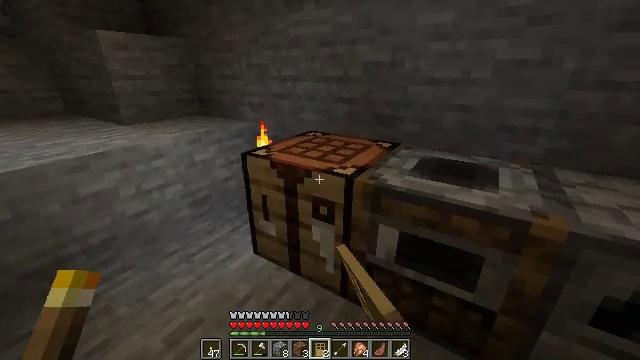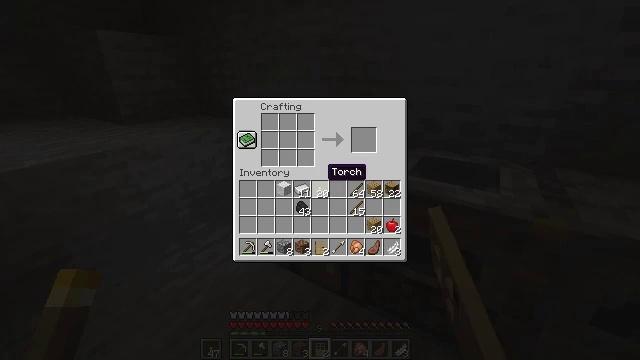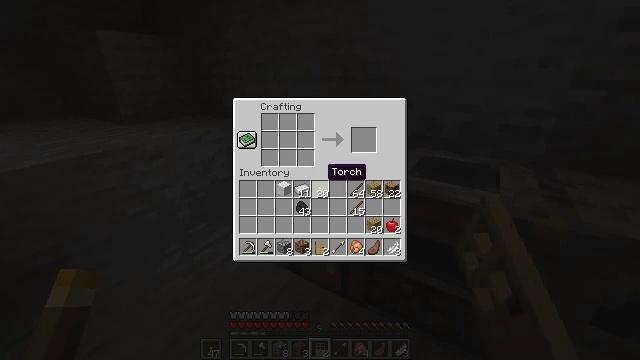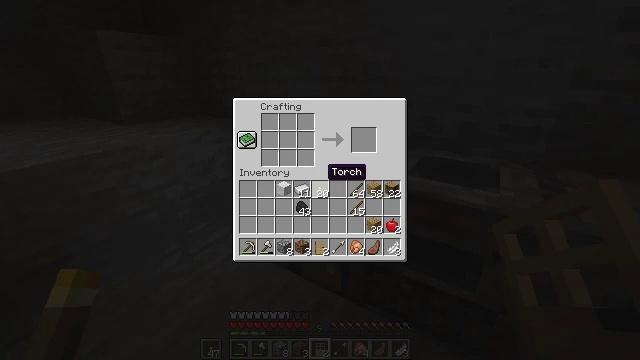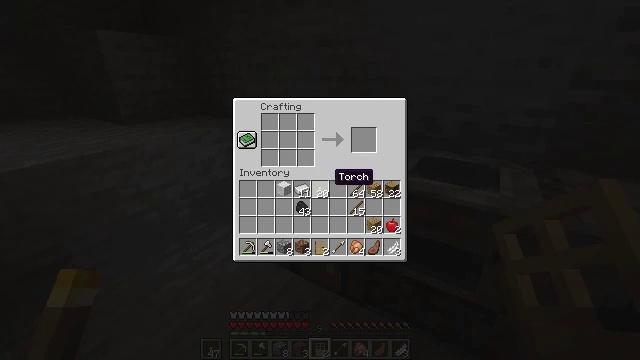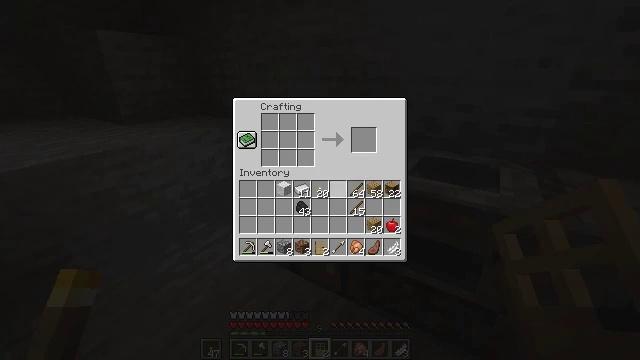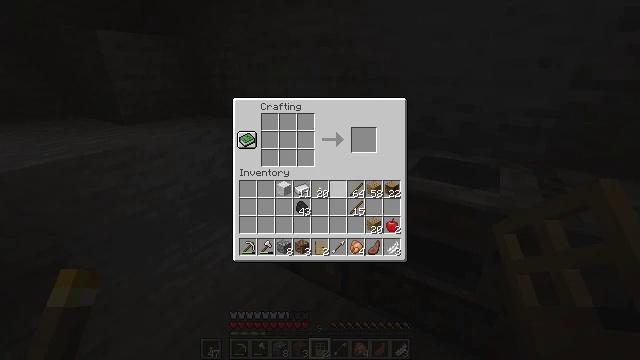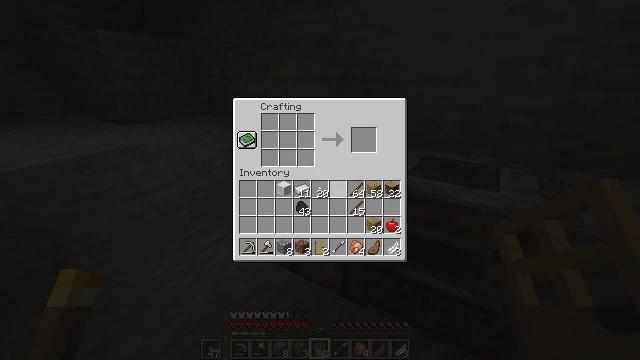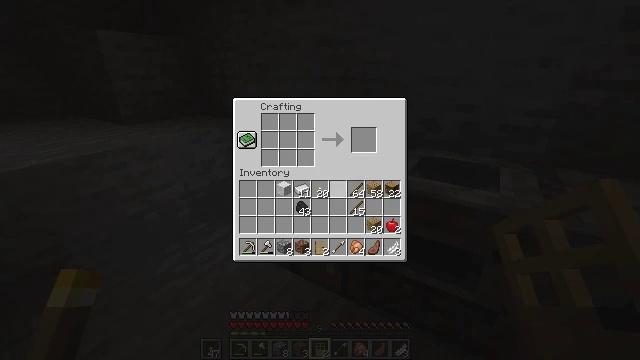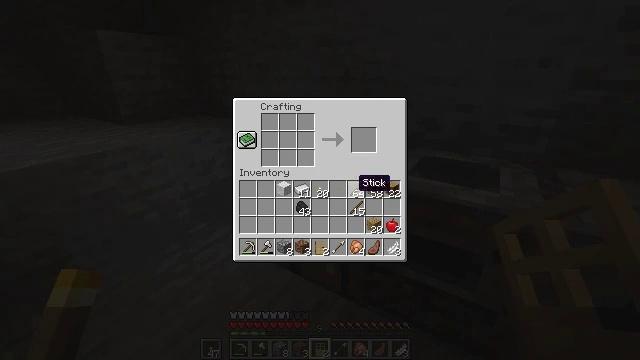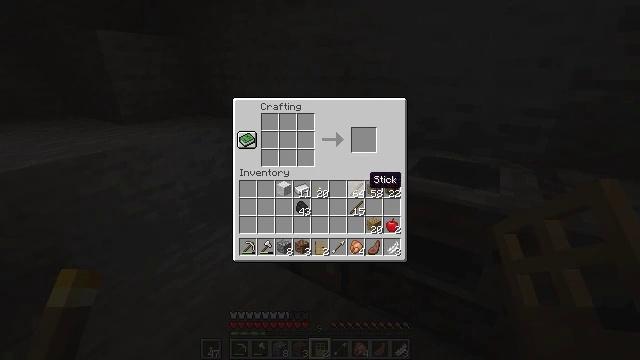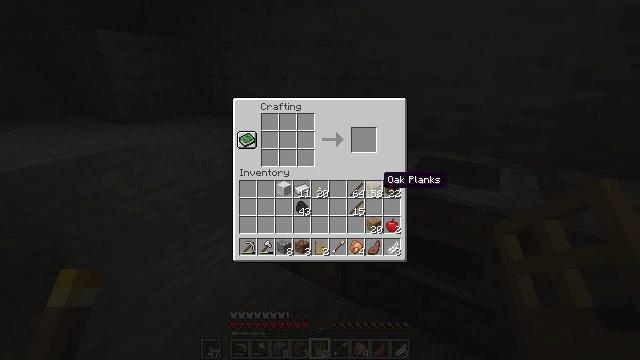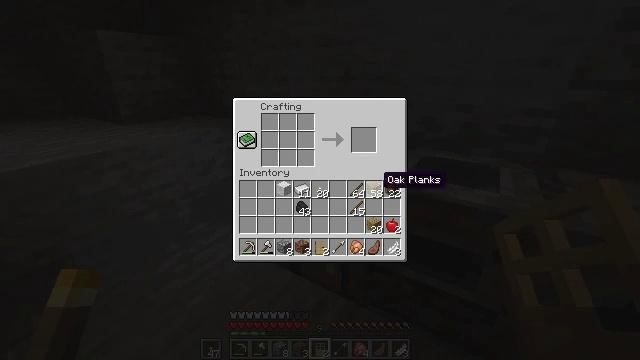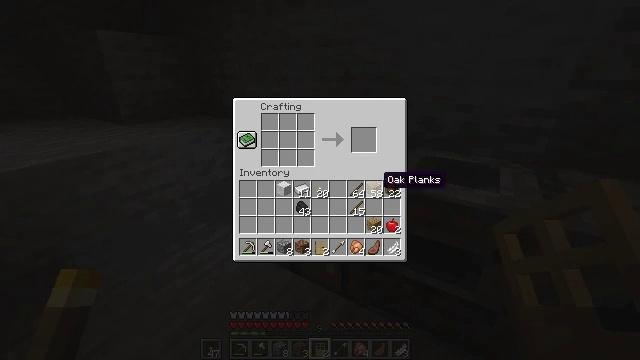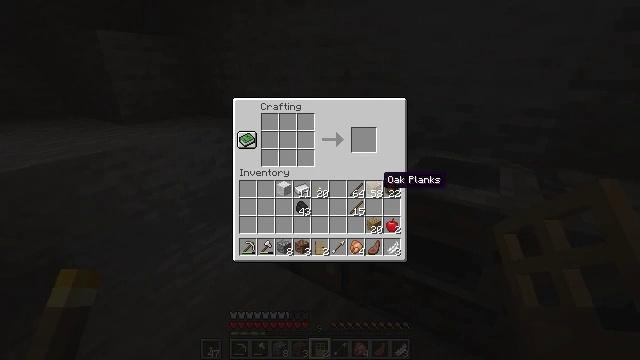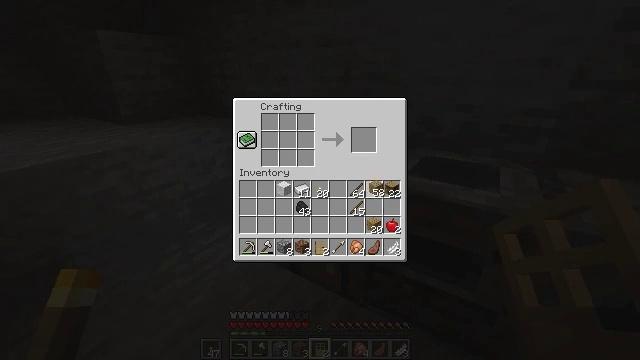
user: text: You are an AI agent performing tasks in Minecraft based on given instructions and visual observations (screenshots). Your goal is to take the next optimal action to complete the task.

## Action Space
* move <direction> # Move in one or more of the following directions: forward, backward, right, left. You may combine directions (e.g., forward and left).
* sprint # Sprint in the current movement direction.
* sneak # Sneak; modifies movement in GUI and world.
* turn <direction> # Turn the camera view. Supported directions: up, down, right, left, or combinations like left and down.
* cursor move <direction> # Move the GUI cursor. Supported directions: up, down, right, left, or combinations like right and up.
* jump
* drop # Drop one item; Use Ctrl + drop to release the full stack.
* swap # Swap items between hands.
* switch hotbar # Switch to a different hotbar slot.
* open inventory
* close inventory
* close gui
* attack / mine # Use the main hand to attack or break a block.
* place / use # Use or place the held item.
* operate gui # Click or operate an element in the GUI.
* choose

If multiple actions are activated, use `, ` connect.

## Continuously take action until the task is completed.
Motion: motion action
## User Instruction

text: Use two oak planks in the crafting table to make an oak pressure plate.
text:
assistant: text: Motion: open gui
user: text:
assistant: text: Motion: no_op
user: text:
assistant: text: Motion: no_op
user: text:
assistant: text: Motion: cursor move right
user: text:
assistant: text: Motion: cursor move right and down
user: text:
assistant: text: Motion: no_op
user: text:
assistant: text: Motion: no_op
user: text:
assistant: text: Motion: no_op
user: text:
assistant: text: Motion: cursor move right
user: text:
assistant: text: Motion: cursor move right
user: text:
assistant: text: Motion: cursor move right
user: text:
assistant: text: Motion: no_op
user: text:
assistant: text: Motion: no_op
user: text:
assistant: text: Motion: no_op
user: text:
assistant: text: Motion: operate gui
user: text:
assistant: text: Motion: cursor move left, operate gui
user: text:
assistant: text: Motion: cursor move left and up
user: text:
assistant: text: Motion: cursor move left
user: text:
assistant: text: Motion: cursor move left
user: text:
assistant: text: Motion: no_op
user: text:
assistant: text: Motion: no_op
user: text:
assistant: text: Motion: no_op
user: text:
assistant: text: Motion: choose
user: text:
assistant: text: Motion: choose
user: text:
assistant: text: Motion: choose
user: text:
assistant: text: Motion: cursor move right, choose
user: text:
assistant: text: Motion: choose
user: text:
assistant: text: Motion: choose
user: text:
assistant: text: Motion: choose
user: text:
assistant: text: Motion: choose